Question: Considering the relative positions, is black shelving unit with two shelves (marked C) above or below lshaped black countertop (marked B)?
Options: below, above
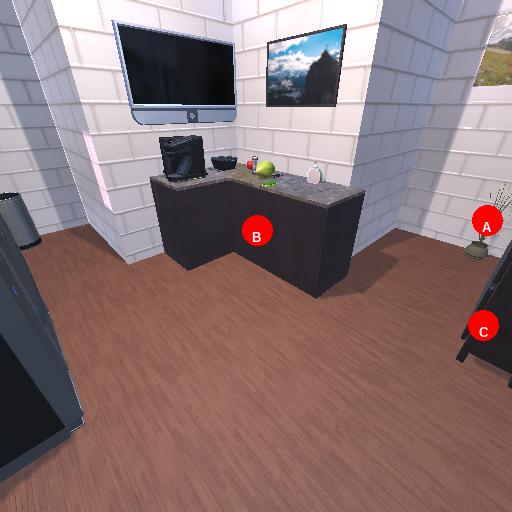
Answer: below